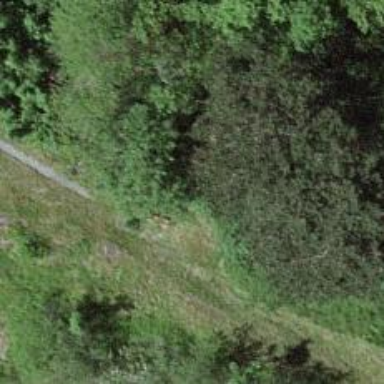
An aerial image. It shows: Bench.